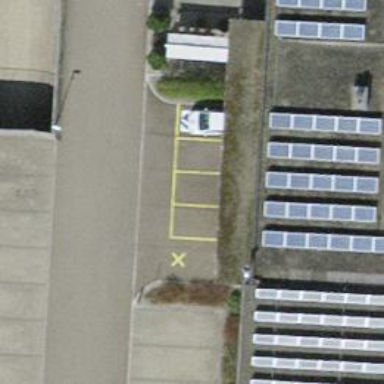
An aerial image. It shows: Parking area.